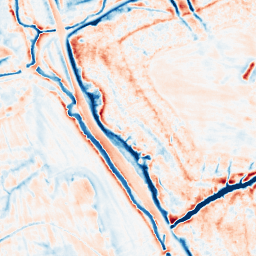
Category: multiscale
Decomposition family: dog_multiscale
Decomposition parameters: sigma_ratio: 2
n_scales: 3
base_sigma: 0.5
Upsampling method: sinc_blackman
Upsampling parameters: scale: 2
kernel_size: 16
Upsampling scale: 2